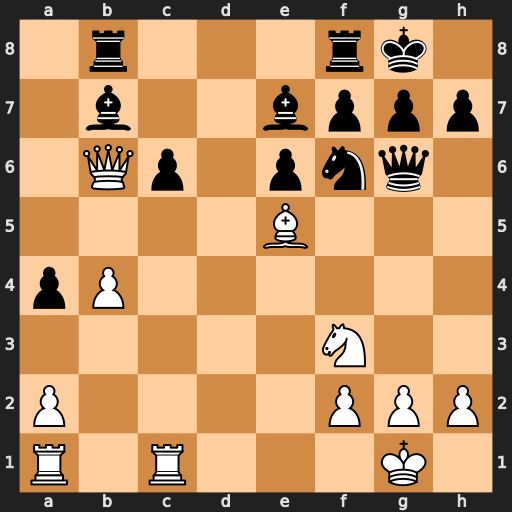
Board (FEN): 1r3rk1/1b2bppp/1Qp1pnq1/4B3/pP6/5N2/P4PPP/R1R3K1
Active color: w
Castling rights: -
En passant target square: -
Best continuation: Bxb8 Rxb8 Qc7 Re8 Qxb7